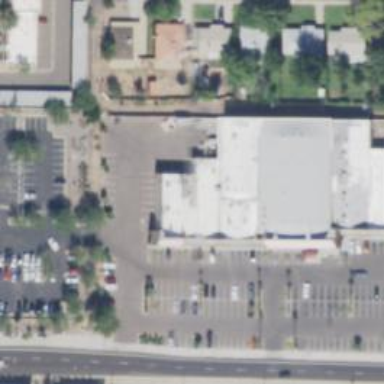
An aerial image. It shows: Retail building.